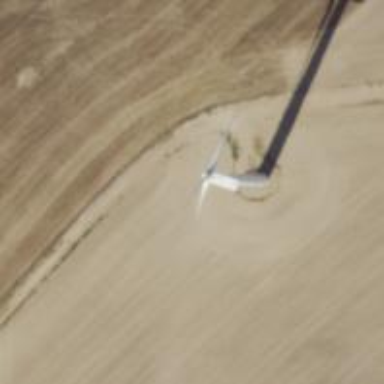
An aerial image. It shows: Wind generator in the form of horizontal axis wind turbine.